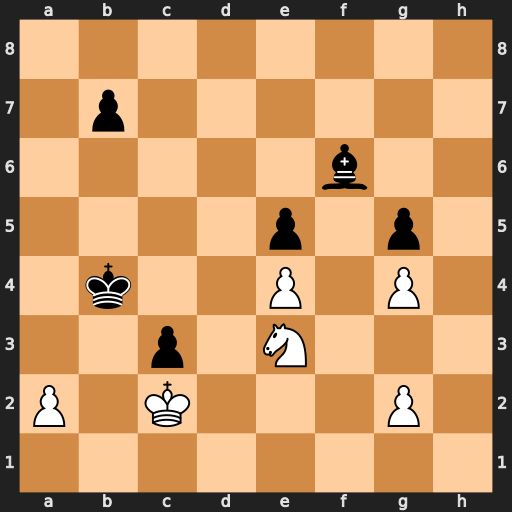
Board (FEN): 8/1p6/5b2/4p1p1/1k2P1P1/2p1N3/P1K3P1/8
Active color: w
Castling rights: -
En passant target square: -
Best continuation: Nd5+ Kc4 Nxf6